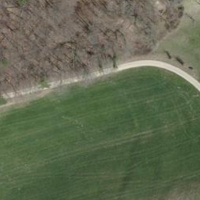
EUNIS habitat code: 52
Species observed at this site:
Cephalanthera longifolia